Field crop: tomato
Growth stage: 1
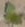
Species: solanum